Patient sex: F
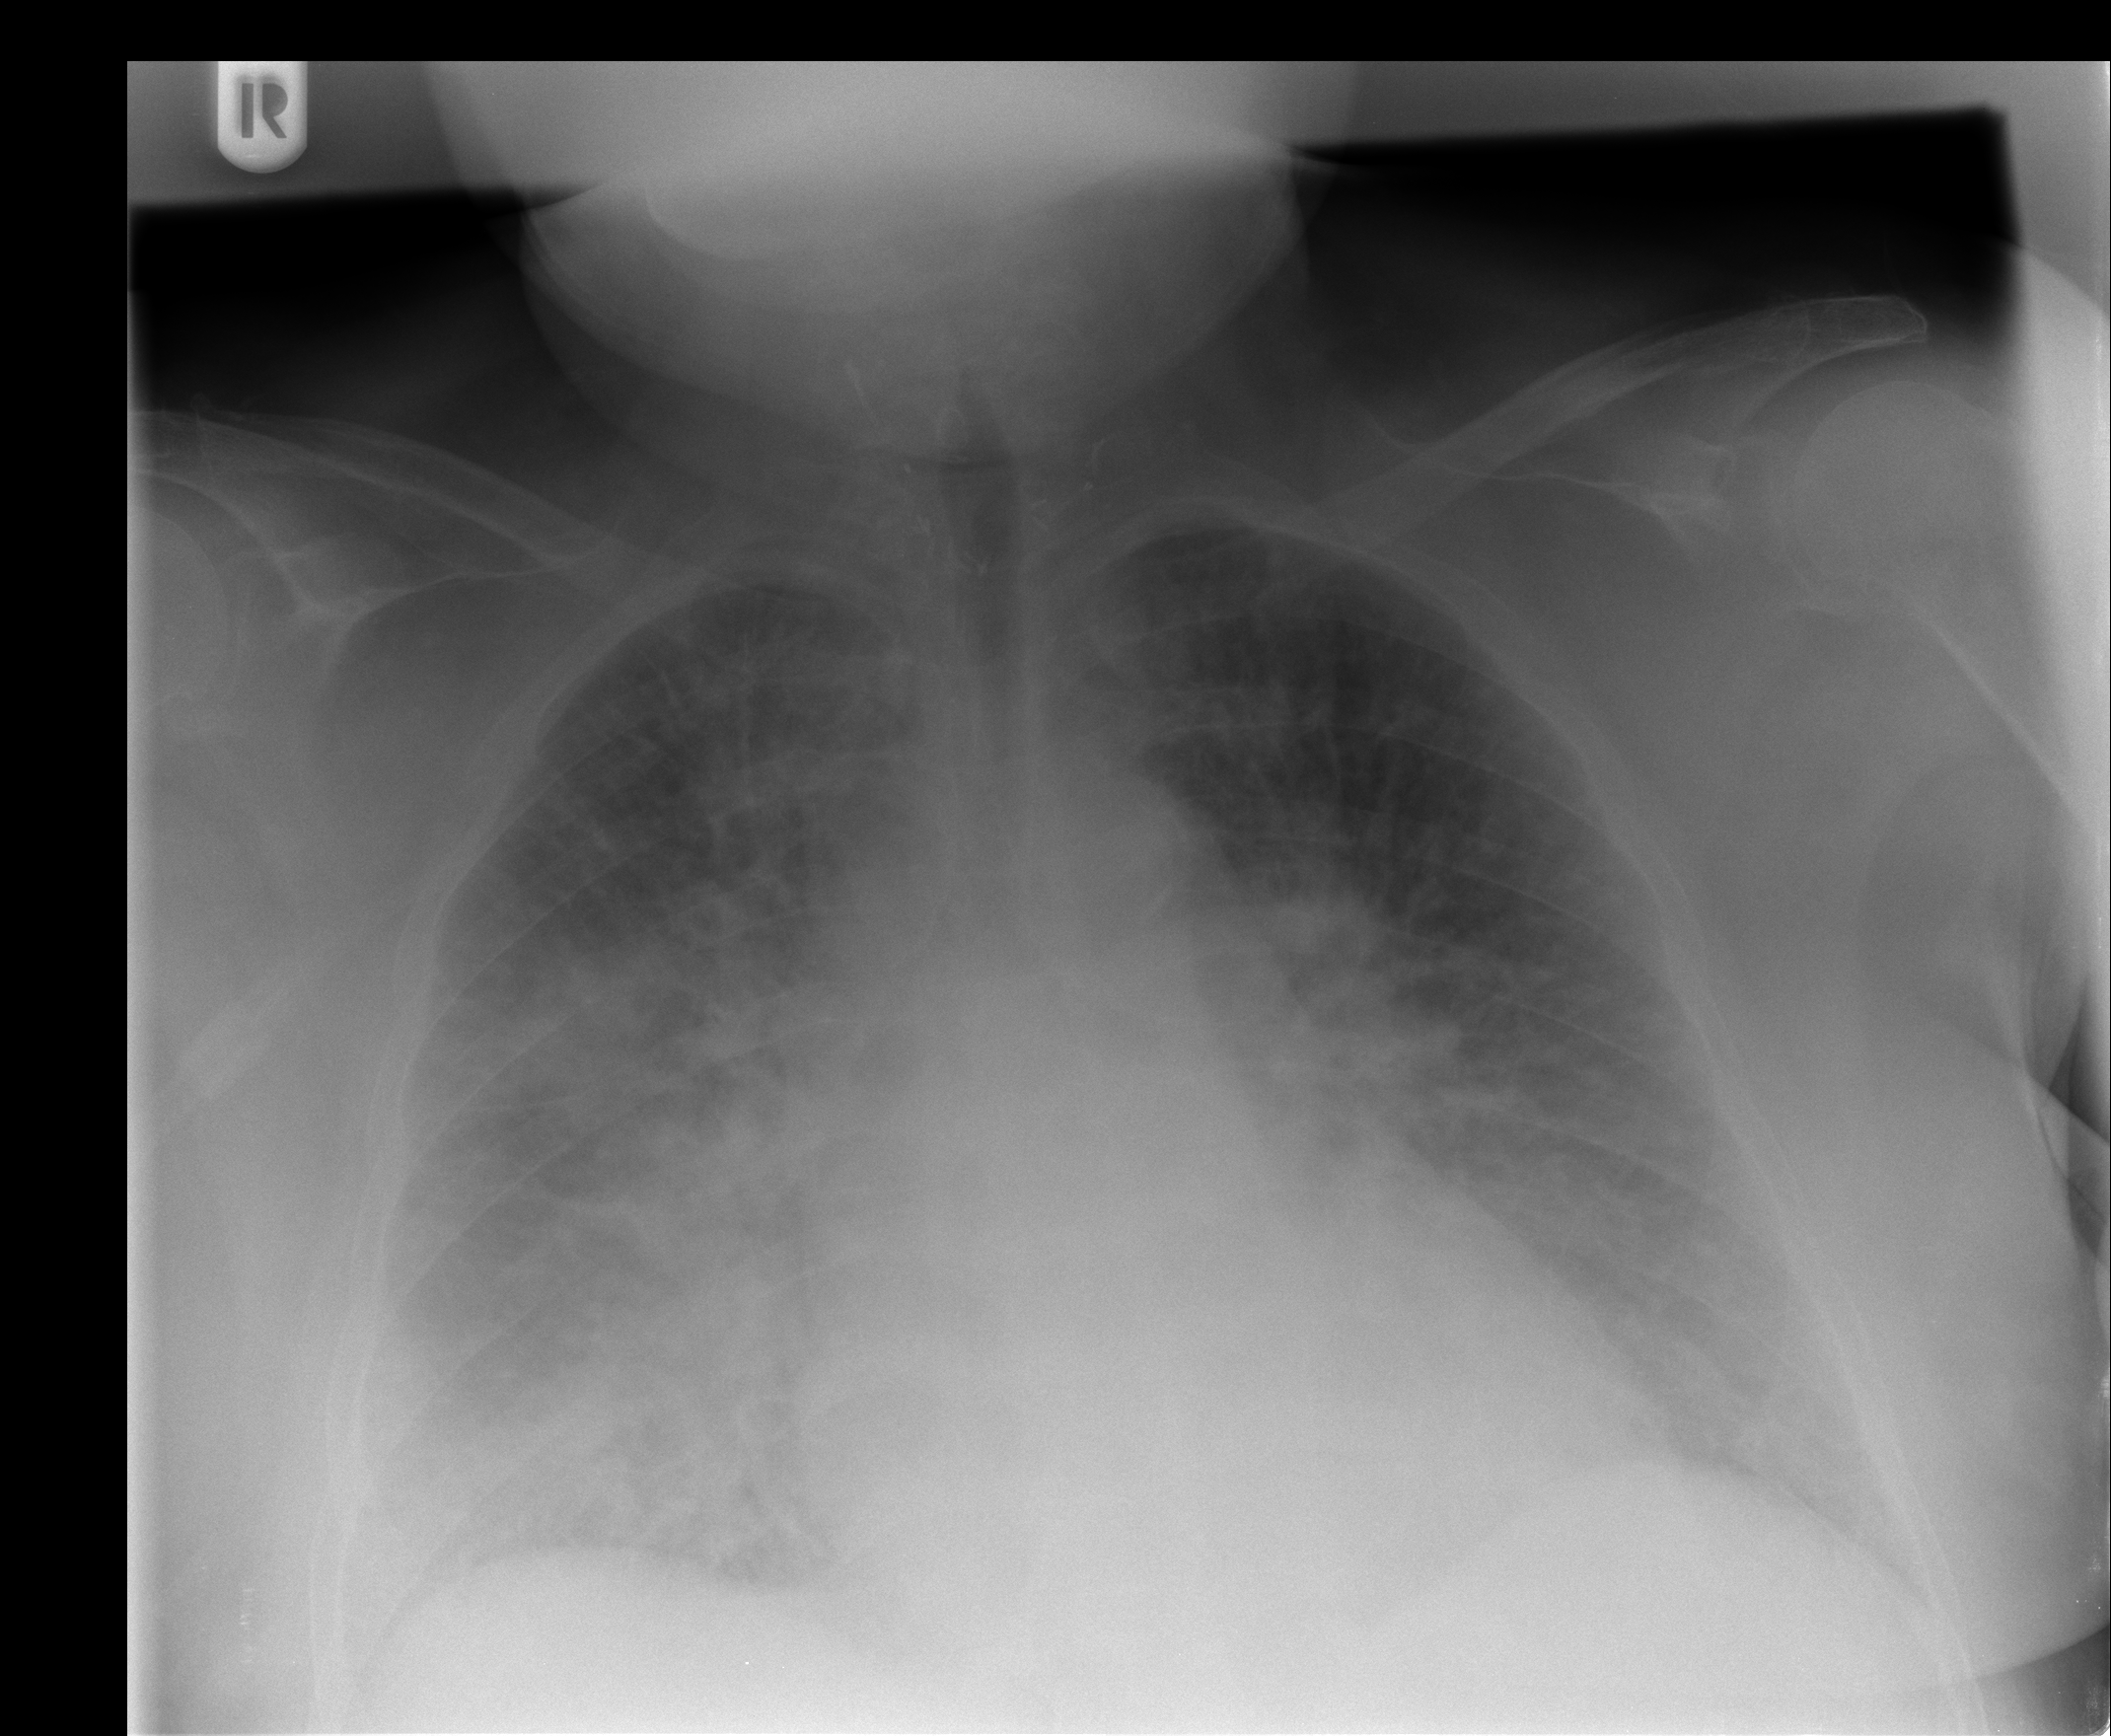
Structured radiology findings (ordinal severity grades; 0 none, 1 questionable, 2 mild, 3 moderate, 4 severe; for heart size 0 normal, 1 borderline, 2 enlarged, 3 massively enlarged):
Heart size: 1
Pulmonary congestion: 2
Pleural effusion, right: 2
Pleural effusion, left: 2
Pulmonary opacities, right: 3
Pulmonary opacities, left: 0
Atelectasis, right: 2
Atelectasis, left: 2